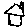
Label: house